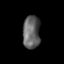
Tissue: prostate
Cell type: T cells
Senescence score: 0.3317
Nuclear area (px): 560
Mean DAPI intensity: 98.455